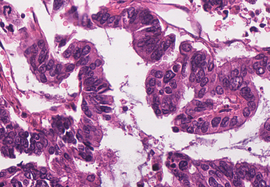
Tumor epithelial tissue: yes
Tumor-associated stroma tissue: no
Normal tissue: no